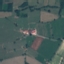
Label: Pasture